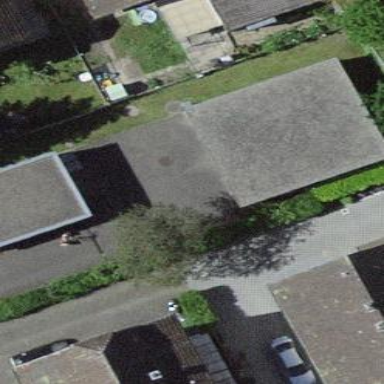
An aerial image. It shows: Group of garages.